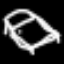
Label: bed